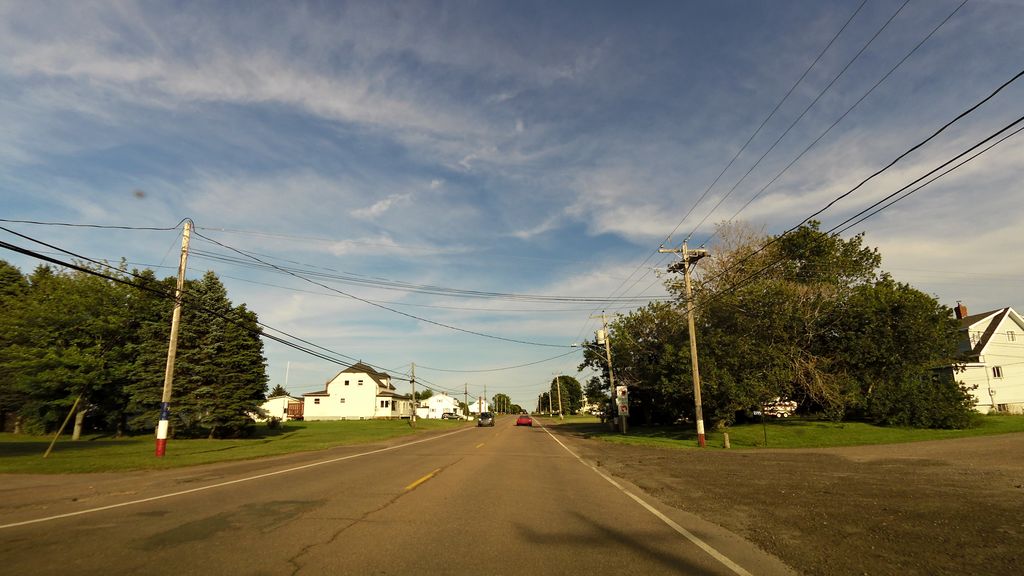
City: charlottetown